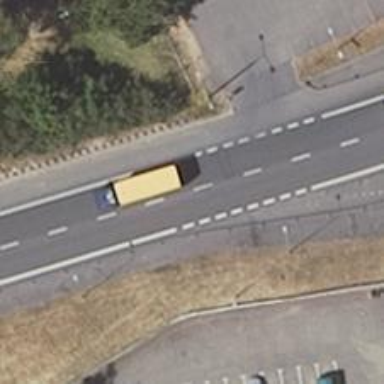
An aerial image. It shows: Asphalt road classified as trunk highway.